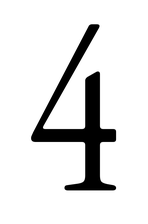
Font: InstrumentSerif-Regular